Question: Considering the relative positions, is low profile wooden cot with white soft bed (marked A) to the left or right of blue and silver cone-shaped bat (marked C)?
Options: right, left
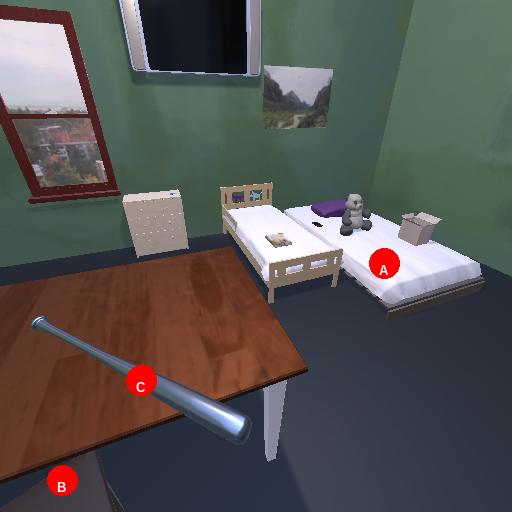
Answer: right